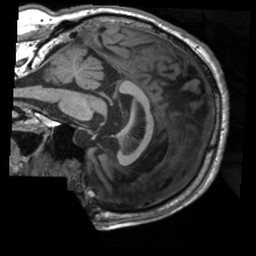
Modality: T1w
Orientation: sagittal
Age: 70
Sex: male
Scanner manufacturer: siemens
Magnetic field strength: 3 T
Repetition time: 2.3 s
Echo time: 0.00206 s